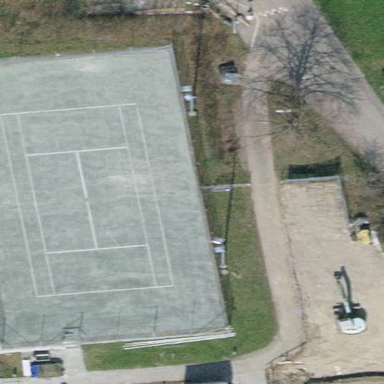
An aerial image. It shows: Clay tennis court pitch.